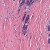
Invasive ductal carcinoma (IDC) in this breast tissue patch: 1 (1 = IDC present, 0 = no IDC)